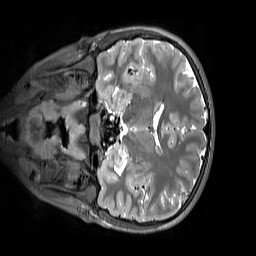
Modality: T2w
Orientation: coronal
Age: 13
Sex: female
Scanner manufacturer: siemens
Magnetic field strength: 3 T
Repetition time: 3.2 s
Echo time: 0.408 s